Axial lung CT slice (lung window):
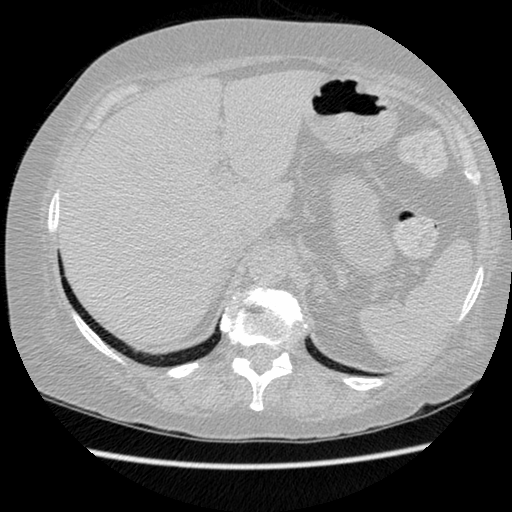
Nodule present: no